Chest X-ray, AP view. Patient: 23 years old, sex F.
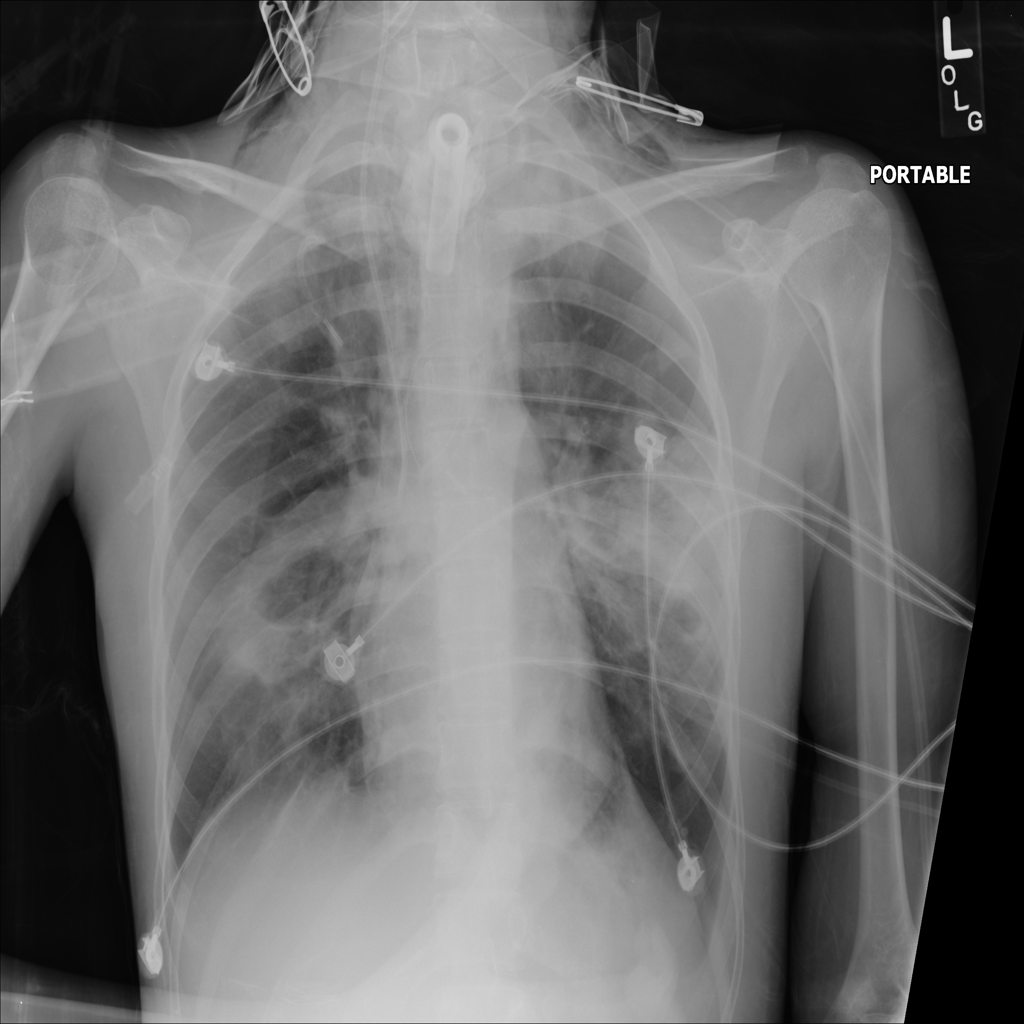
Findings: Emphysema